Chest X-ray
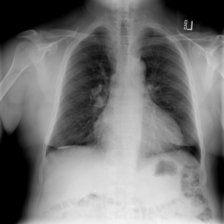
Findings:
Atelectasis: negative
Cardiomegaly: negative
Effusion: negative
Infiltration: negative
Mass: negative
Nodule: negative
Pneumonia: negative
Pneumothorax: negative
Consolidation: negative
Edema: negative
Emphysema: negative
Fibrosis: negative
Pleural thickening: negative
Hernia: negative